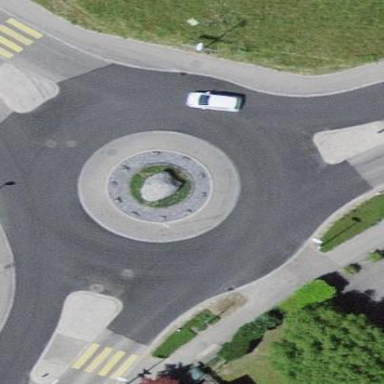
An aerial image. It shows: Roundabout at primary highway.